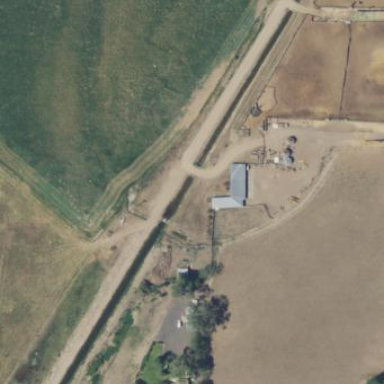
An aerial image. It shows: Farmyard area.